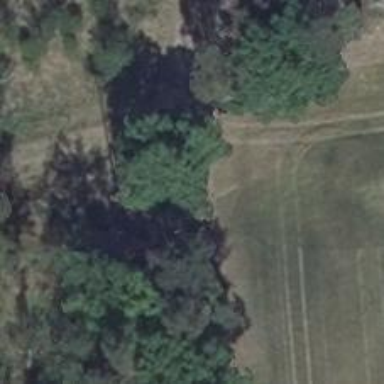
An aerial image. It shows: Hunting stand.